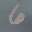
Label: 6